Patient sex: F
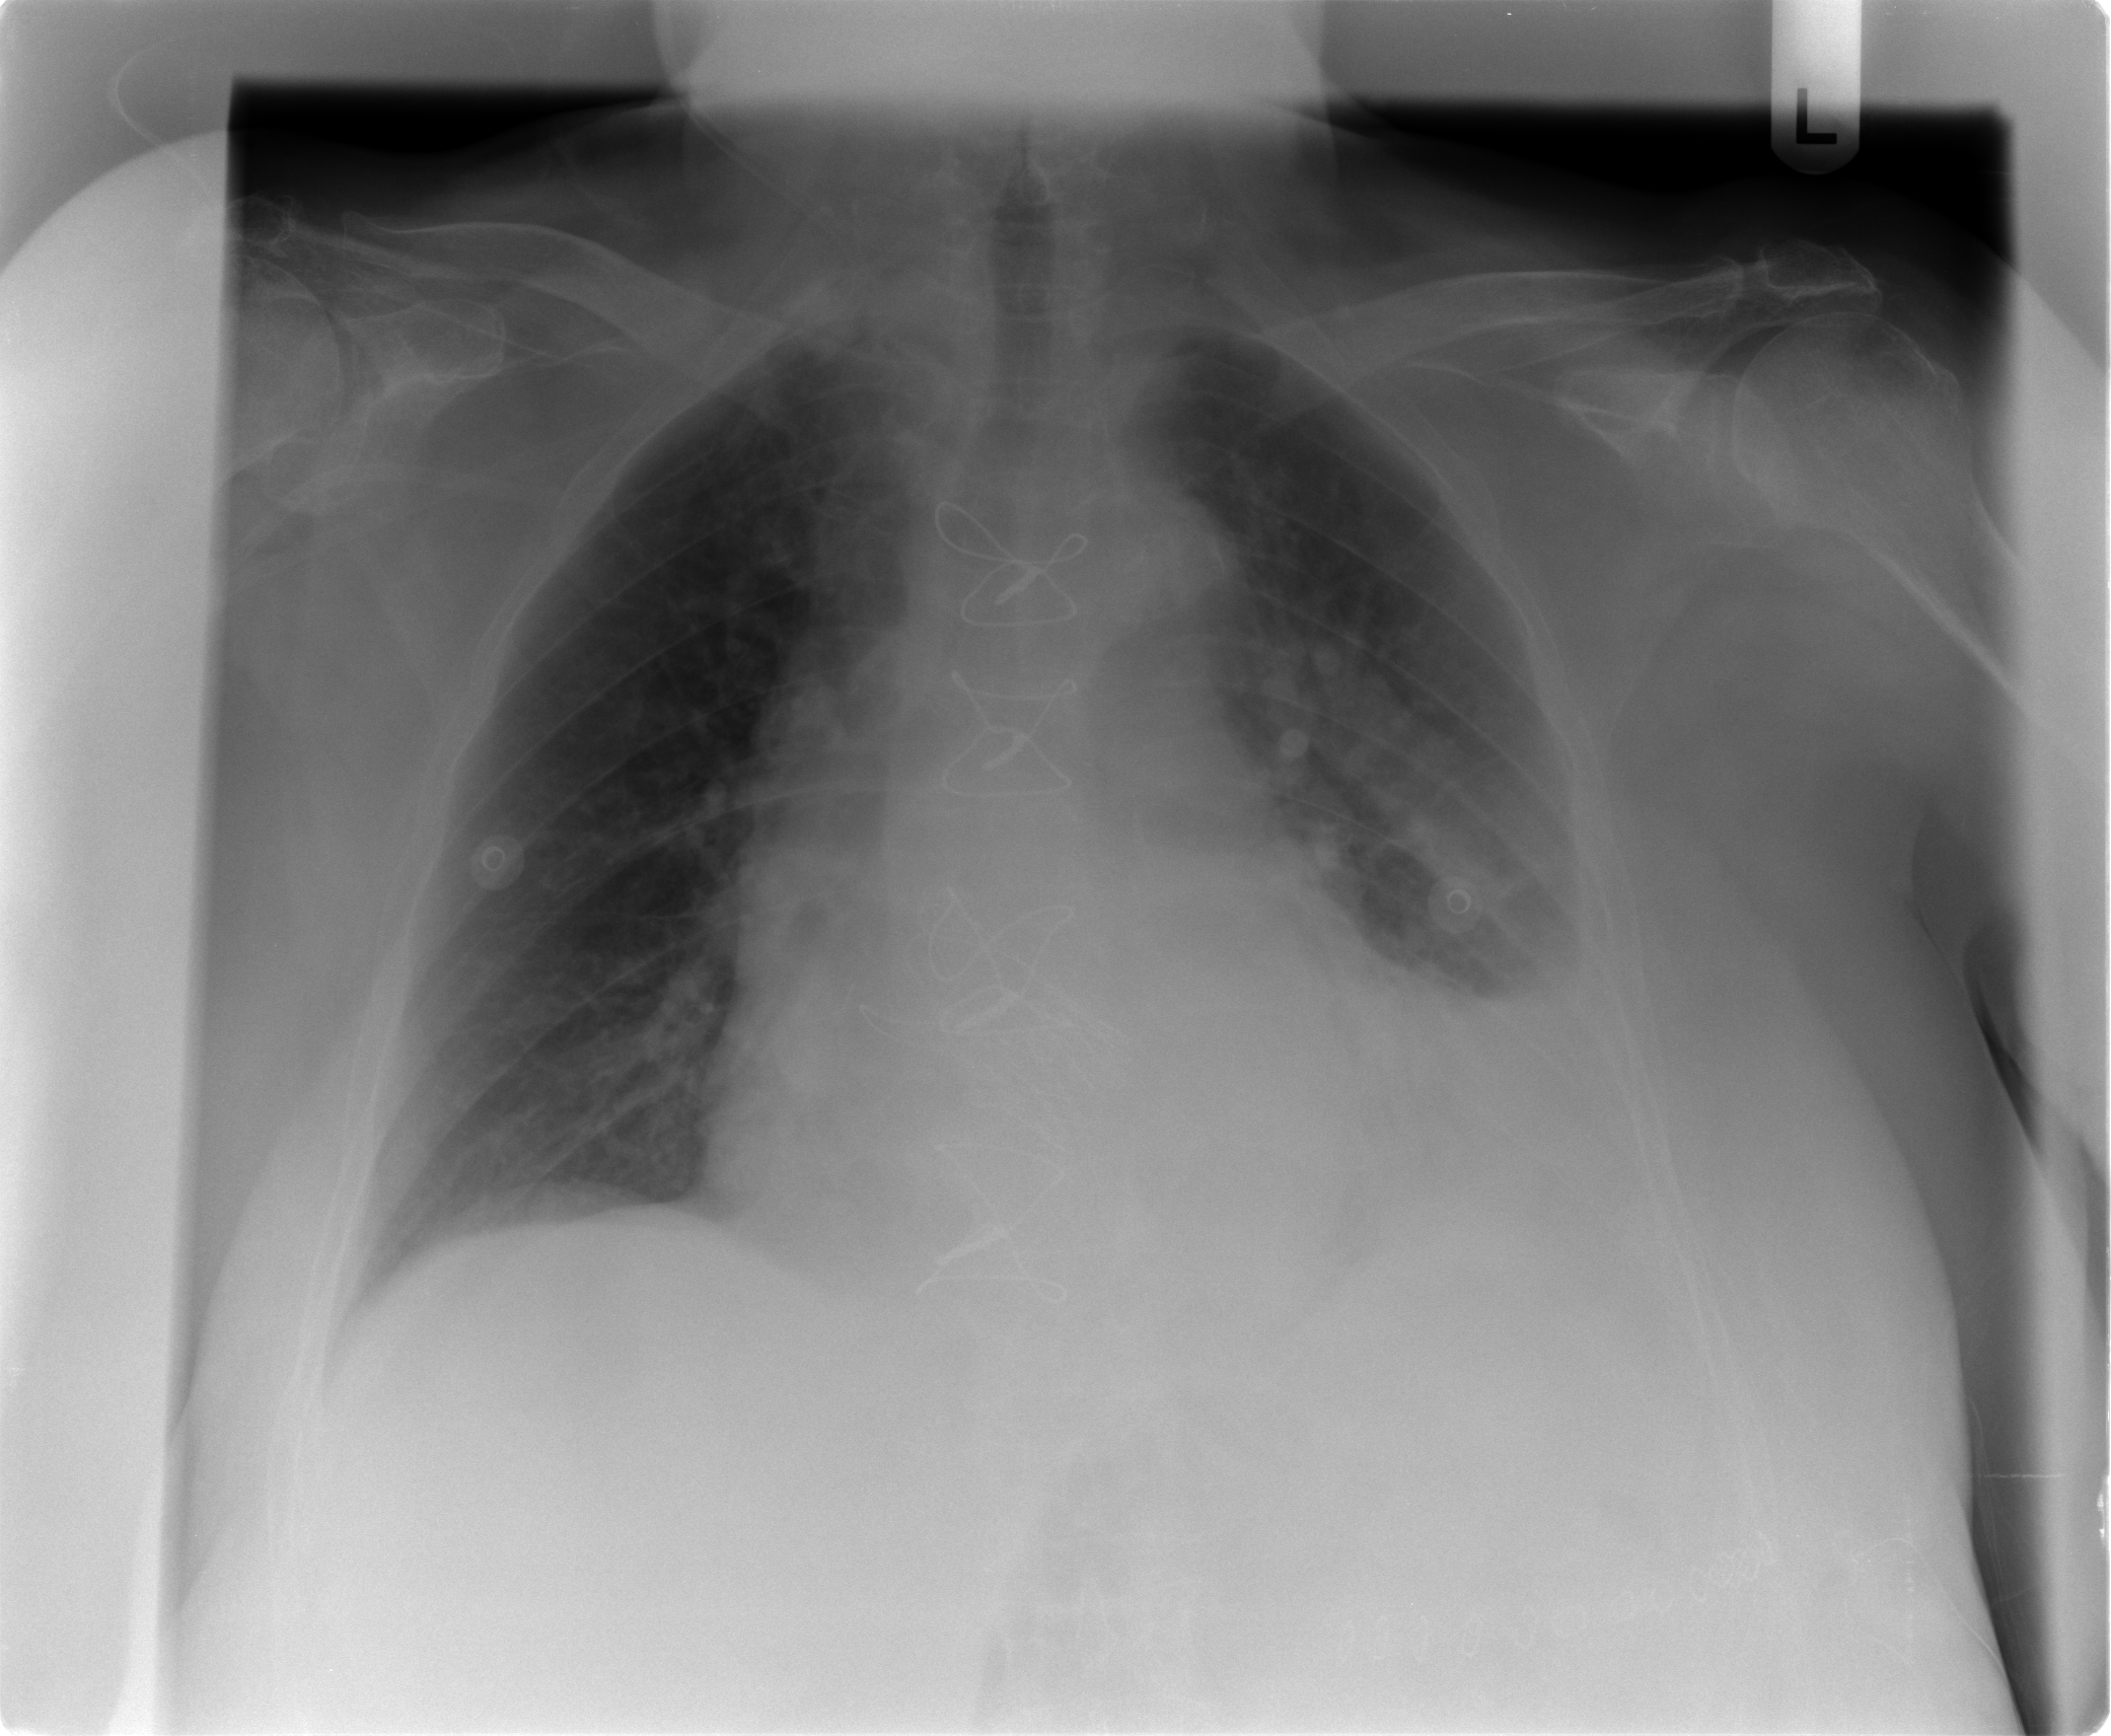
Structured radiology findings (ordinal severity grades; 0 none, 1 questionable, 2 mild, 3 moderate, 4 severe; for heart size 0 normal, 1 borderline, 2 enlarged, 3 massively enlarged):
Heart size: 2
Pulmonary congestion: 1
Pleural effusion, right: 0
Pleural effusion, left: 3
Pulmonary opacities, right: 1
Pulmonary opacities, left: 2
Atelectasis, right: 0
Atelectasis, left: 3